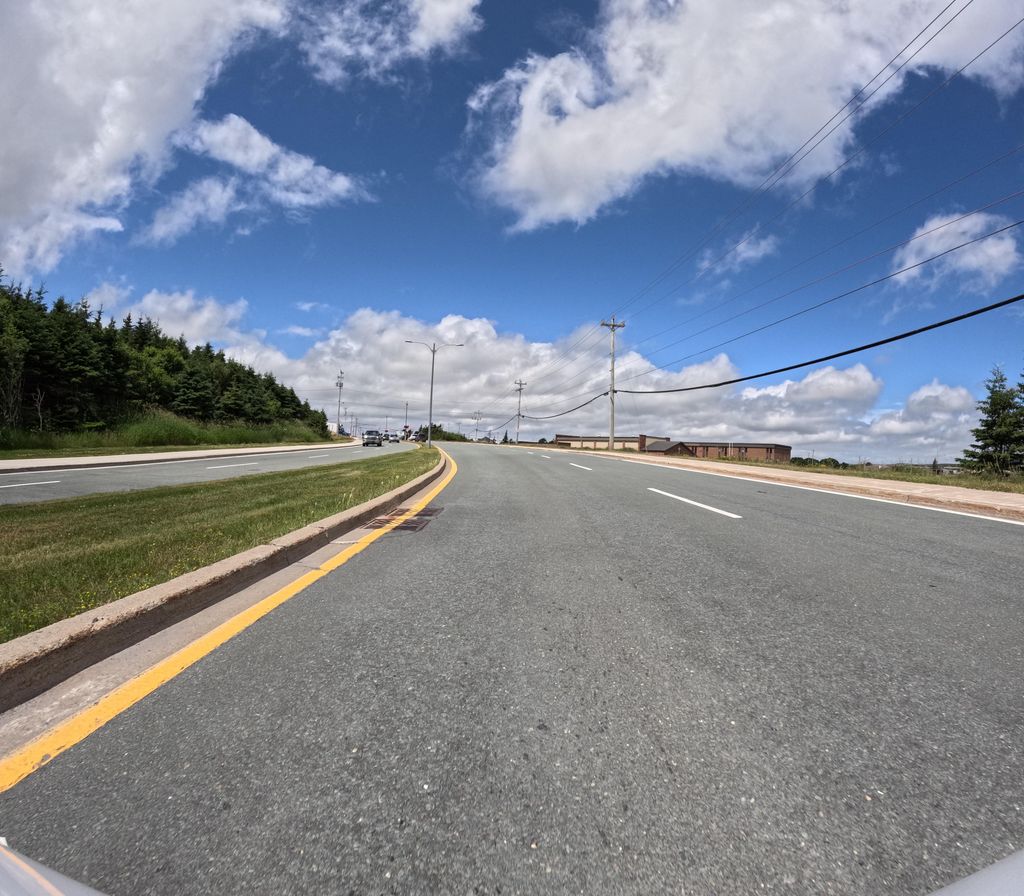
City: st_johns